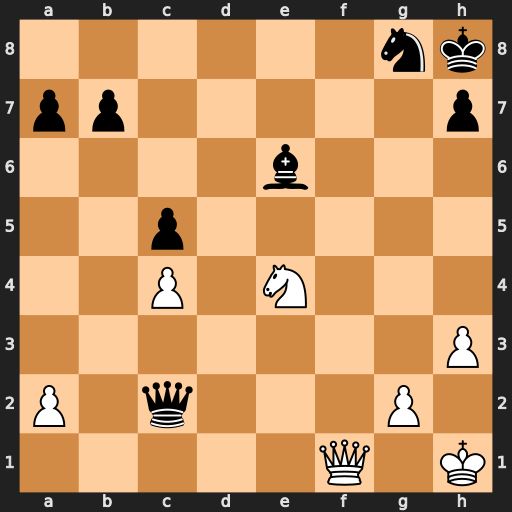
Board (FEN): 6nk/pp5p/4b3/2p5/2P1N3/7P/P1q3P1/5Q1K
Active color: w
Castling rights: -
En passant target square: -
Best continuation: Qa1+ Nf6 Qxf6+